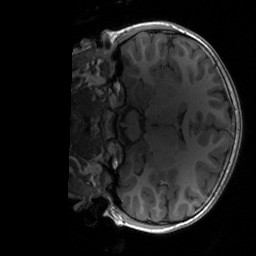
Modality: T1w
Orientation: coronal
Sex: male
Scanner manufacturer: siemens
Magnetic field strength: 3 T
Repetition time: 1.9 s
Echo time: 0.00243 s